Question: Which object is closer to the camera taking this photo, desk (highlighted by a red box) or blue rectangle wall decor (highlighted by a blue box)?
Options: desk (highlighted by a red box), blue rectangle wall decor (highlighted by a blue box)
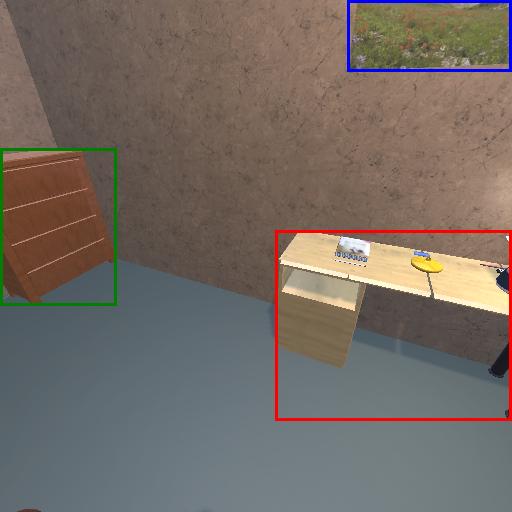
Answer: desk (highlighted by a red box)